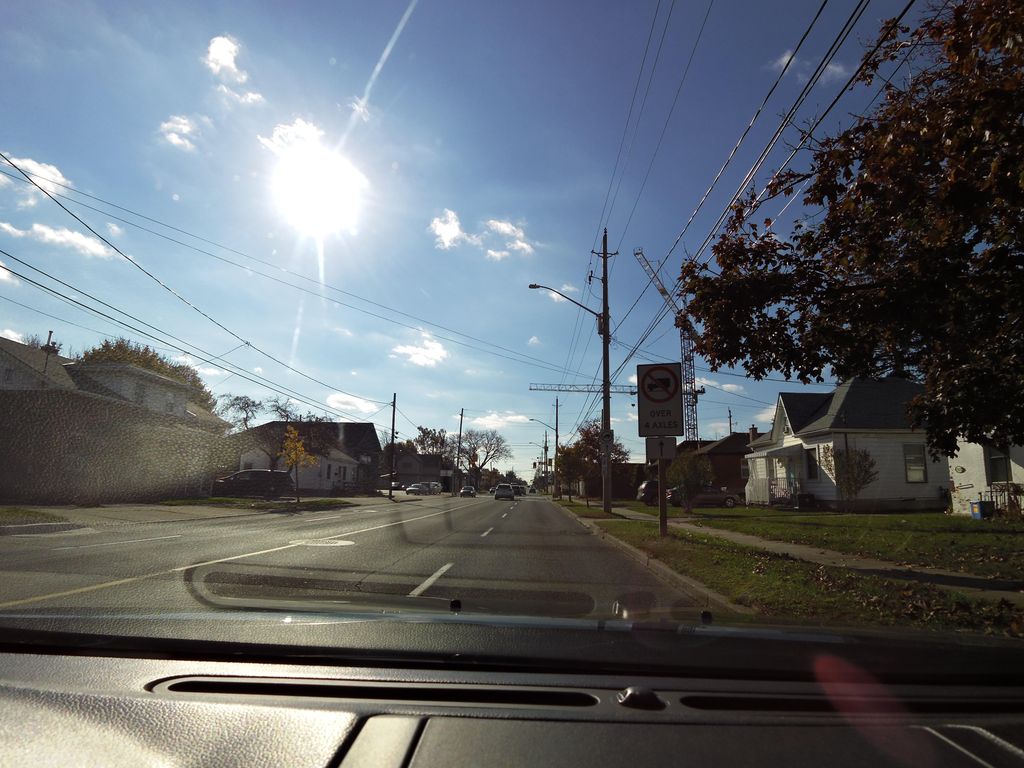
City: hamilton